Interaction volume radius: 5 \u00c5
Interaction volume height: 10 \u00c5
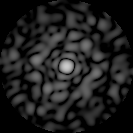
Disorder parameter: 0.7938